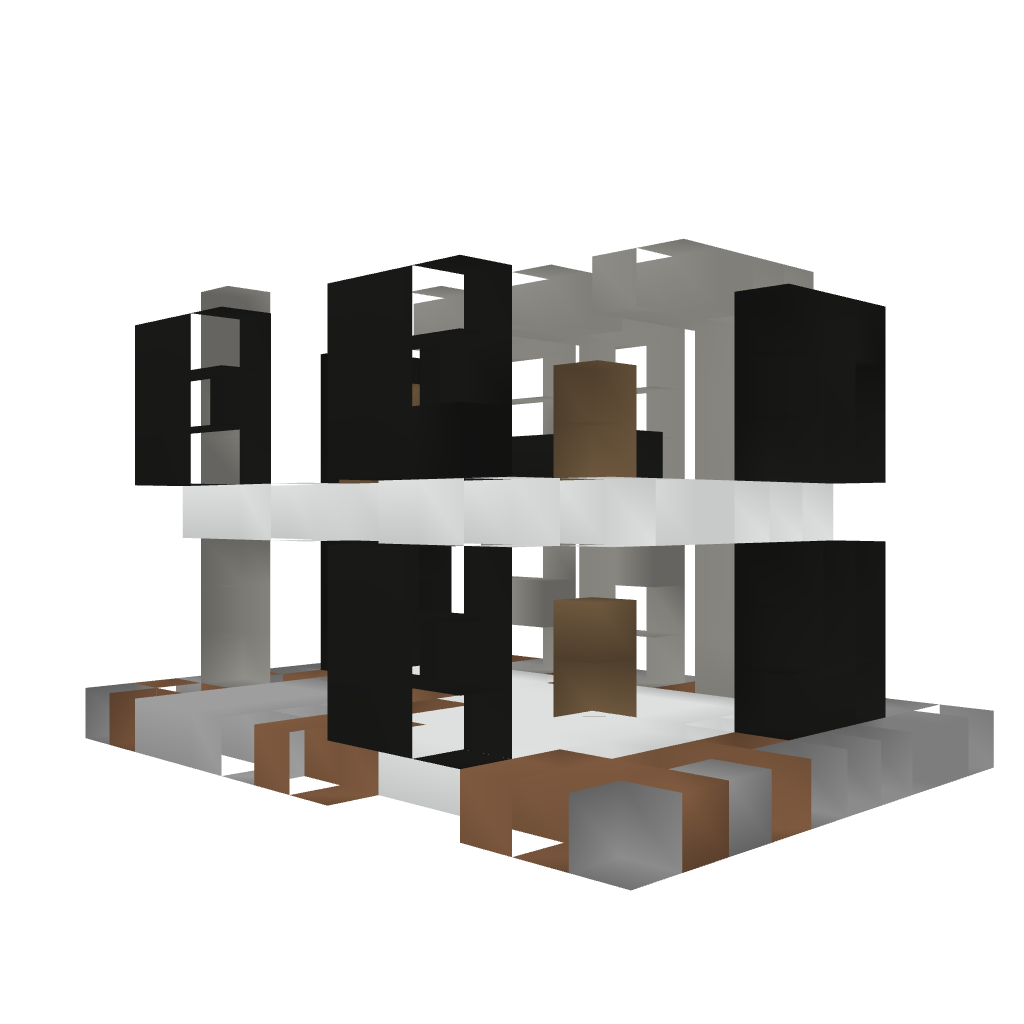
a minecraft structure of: Modern House #5